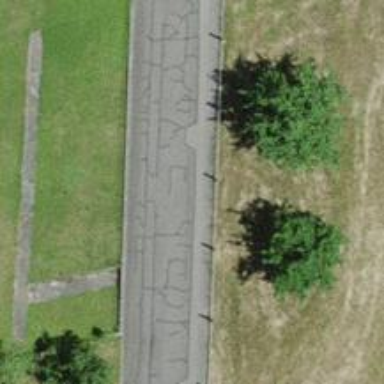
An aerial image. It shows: Paved residential road.